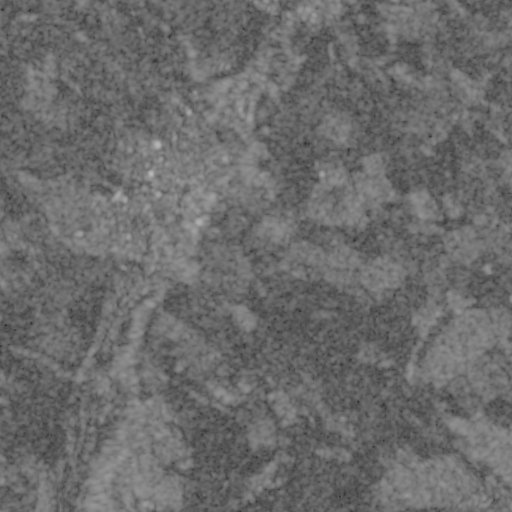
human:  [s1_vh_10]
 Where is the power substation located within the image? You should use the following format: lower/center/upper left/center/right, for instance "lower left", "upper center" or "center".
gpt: The power substation is located in the lower left of the image.
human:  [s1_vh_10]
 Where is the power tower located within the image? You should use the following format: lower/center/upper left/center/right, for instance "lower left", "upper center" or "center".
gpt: The power tower is located in the lower left of the image.
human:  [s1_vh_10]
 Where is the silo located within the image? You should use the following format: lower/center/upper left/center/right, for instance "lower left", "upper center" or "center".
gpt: The silo is located in the upper left of the image.
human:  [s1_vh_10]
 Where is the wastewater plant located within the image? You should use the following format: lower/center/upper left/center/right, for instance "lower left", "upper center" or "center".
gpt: The wastewater plant is located in the center left of the image.
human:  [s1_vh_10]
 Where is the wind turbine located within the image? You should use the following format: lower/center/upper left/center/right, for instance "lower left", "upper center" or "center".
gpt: The wind turbine is located in the center right of the image.
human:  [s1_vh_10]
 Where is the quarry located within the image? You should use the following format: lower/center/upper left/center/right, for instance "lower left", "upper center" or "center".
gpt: There is no quarry in the image.

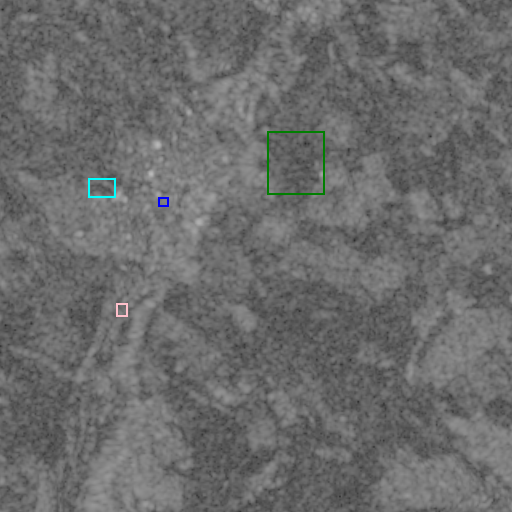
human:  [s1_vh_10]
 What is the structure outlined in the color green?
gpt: The structure outlined in green is a crop field.
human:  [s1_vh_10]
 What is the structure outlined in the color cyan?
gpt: The structure outlined in cyan is a park.
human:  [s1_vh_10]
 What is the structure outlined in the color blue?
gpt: The structure outlined in blue is a parking lot.
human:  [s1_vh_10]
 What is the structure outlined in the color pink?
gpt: The structure outlined in pink is a wastewater plant.
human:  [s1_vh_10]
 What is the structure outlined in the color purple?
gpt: There is no purple outline.